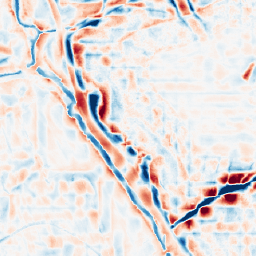
Category: wavelet
Decomposition family: wavelet_biorthogonal
Decomposition parameters: wavelet: bior2.4
level: 4
Upsampling method: nearest
Upsampling parameters: scale: 2
Upsampling scale: 2